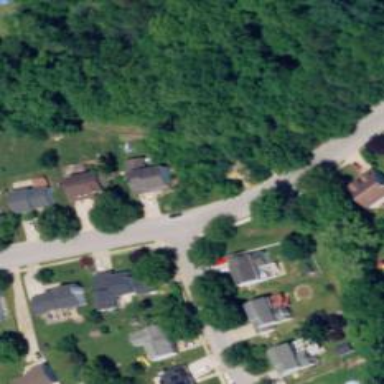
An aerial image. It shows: Residential road with asphalt surface and sidewalk on the left.